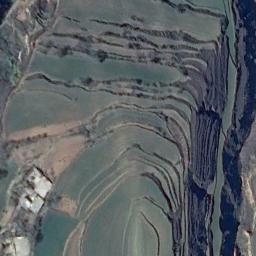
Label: terrace